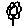
Label: flower